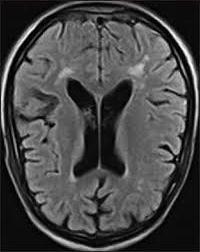
Label: notumor